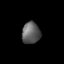
Tissue: lung
Cell type: Epithelial cells
Senescence score: 0.2044
Nuclear area (px): 382
Mean DAPI intensity: 95.584